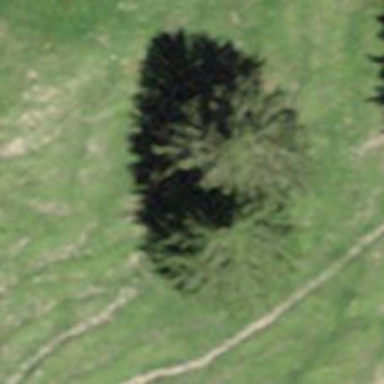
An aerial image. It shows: Needle-leaved tree in natural setting.